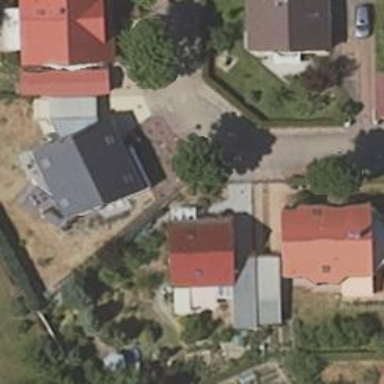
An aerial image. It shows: Living street.